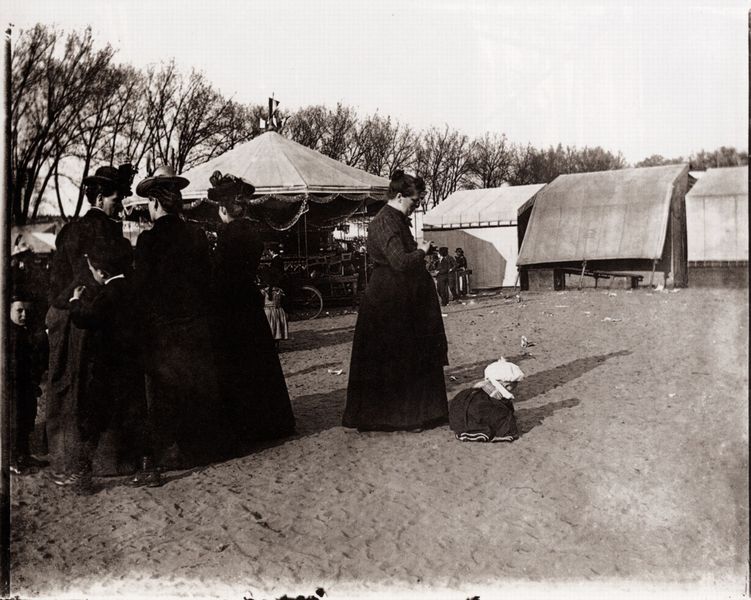
Titel: Mütter
Künstler: Heinrich Zille
Schlagwörter: baum, dunkel, gruppe, himmel, mann, schatten, weiß, bäume, frauen, landschaft, menschen, mädchen, sand, äste, abend, damen, frankreich, frau, frisur, grau, hut, hüte, jahrhundertwende, kleid, kleider, licht, männer, paris, schwarz, haus, hund, park, schirm, weg, fest, gespräch, haube, mütze, kleidung, mensch, stehen, porträt, erde, häuser, kirche, sonne, wiesen, boden, geistlicher, familie, gewänder, kind, mutter, wald, kinder, deutschland, dutt, strand, röcke, fahne, jungen, knaben, bündel, lehm, russland, allee, tag, kahl, herbst, hütten, winter, baby, kutsche, platz, rad, wagen, brauen, junge, foto, fotografie, photographie, berlin, orient, münchen, schwarz-weiss, mäntel, zirkus, jahrmarkt, stand, zille, tasche, fahrrad, sonntag, kleinkind, fraun, photo, tracht, biedermeier, pfarrer, messe, priester, aussen, viktorianisch, geistliche, fotographie, zelt, zelte, frauengruppe, karussel, karussell, rummel, zeltdach, planen, buden, stände, karrussel, karusell, kirmes, volksfest, mark, plane, bude, paket, hur, arbeiterin, schnappschuss, hockt, heinrich, bäumee, sandboden, trachtenhüte, tratschen, abseits, kein, karrussell, e, 20. jahrhundert, 1900, tände, mann#, fruaen, jahrmakrt, kirmen, erde karussel, kein gruppenporträt